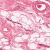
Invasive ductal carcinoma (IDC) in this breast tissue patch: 0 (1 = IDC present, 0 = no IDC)